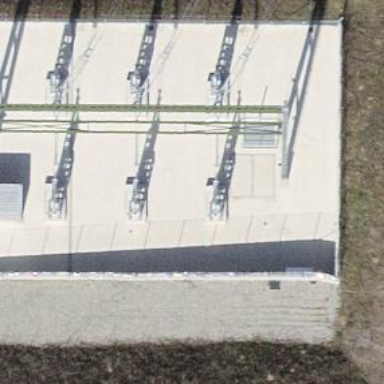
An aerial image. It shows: Insulator used in power systems.